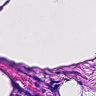
Metastatic tissue present: no